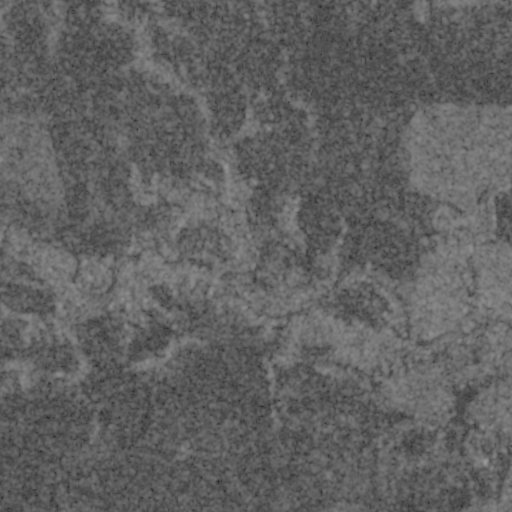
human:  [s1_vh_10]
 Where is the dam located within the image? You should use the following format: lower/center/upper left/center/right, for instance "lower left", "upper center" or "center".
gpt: The dam is located in the lower right of the image.
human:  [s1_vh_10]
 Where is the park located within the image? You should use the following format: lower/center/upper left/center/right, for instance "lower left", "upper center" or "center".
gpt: There is no park in the image.

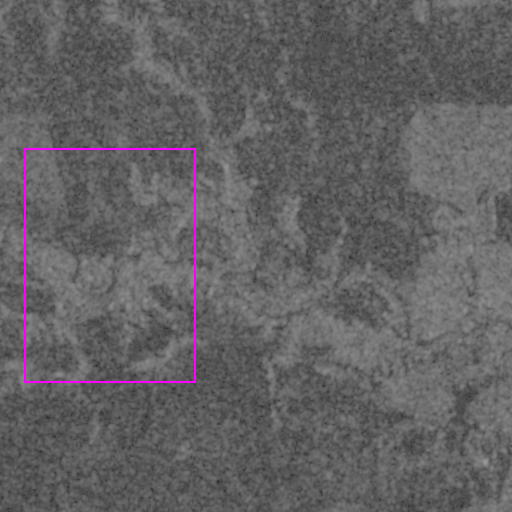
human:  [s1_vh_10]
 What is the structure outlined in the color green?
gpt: There is no green outline.
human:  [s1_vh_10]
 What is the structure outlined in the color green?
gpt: There is no structure outlined in green.